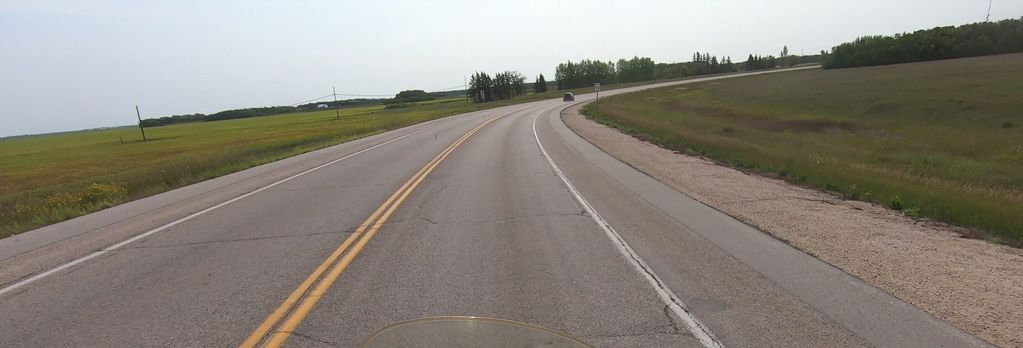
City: winnipeg